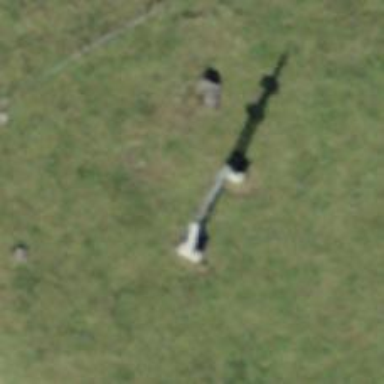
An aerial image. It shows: Pylon for aerialway.